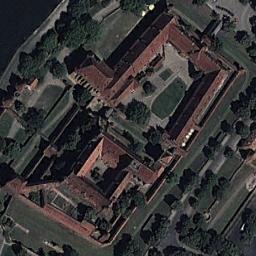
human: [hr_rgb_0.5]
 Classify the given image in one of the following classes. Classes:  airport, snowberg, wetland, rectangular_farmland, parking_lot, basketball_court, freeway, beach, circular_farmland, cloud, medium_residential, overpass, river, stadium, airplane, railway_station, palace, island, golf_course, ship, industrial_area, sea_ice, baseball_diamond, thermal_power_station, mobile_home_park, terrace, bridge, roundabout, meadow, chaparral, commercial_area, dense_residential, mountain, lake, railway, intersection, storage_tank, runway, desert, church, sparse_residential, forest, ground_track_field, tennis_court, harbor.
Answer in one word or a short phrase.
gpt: palace